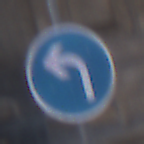
Verkehrszeichen: VorgeschriebeneFahrtrichtungLinks
Umgebung: Outdoor, Urban
Tageszeit: SunriseSunset
Wetter: PartlyCloudy
Licht: Natural
Jahreszeit: NotSpecified
Kontrast: LowContrast